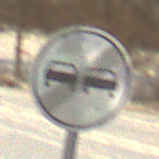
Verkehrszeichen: EndeUeberholverbot
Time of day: MorningAfternoon
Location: Outdoor (Suburban)
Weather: PartlyCloudy
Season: NotSpecified
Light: Natural